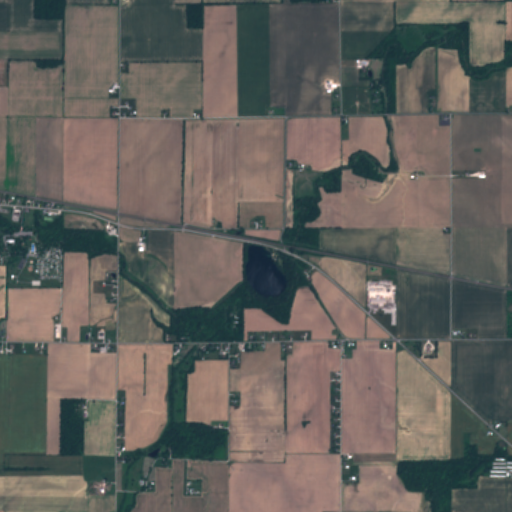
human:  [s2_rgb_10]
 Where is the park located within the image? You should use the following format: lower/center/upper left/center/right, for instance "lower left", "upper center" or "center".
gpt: The park is located in the center left of the image.
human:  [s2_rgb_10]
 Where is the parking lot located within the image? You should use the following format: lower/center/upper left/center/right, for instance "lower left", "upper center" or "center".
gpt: The parking lot is located in the center left of the image.
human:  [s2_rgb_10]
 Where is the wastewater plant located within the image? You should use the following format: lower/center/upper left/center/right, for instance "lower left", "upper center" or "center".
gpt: The wastewater plant is located in the center left of the image.
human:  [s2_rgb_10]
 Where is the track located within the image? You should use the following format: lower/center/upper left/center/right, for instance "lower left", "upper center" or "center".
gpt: There is no track in the image.